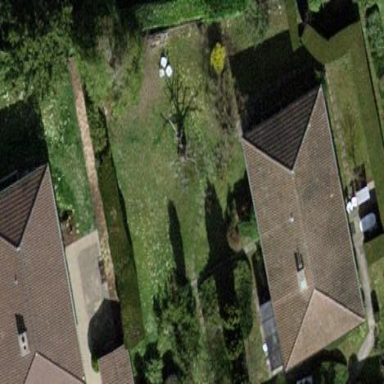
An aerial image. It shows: Garden enclosed by fence.